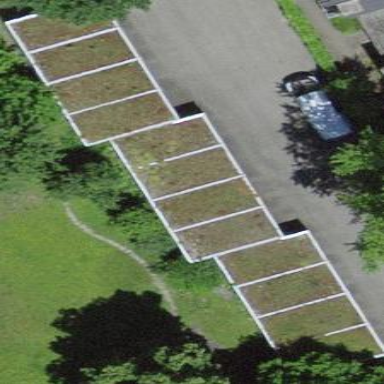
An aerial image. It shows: Flat roofed garages.